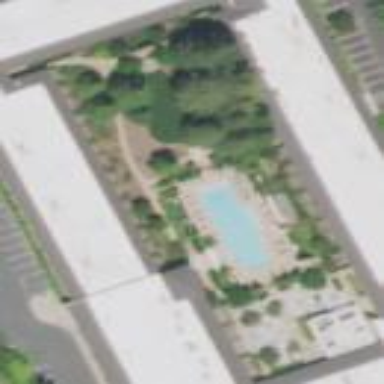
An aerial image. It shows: Hotel building.